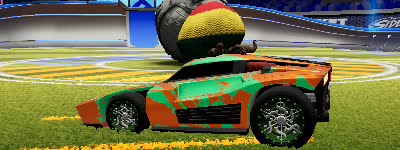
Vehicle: breakout